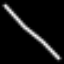
Label: hourglass